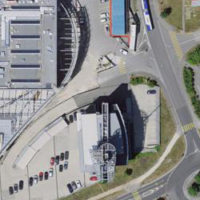
EUNIS habitat code: 54
Species observed at this site:
Salvia pratensis